Interaction volume radius: 10 \u00c5
Interaction volume height: 15 \u00c5
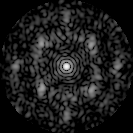
Disorder parameter: 0.6199